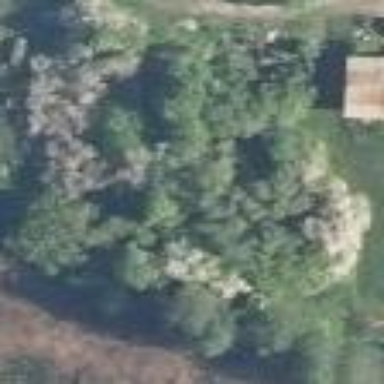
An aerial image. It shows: Forest with mixed types of leaves.